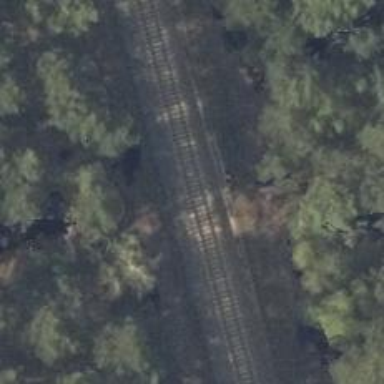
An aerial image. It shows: Milestone along the railway with catenary mast.